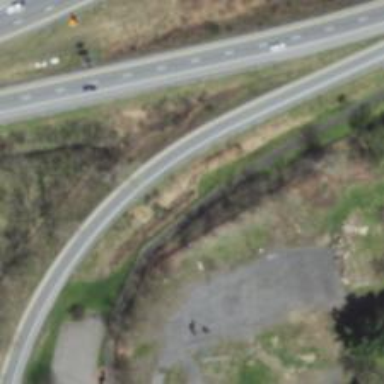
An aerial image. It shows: Trunk link highway.